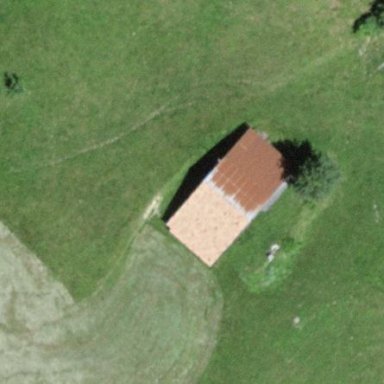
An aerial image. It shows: Cabin.